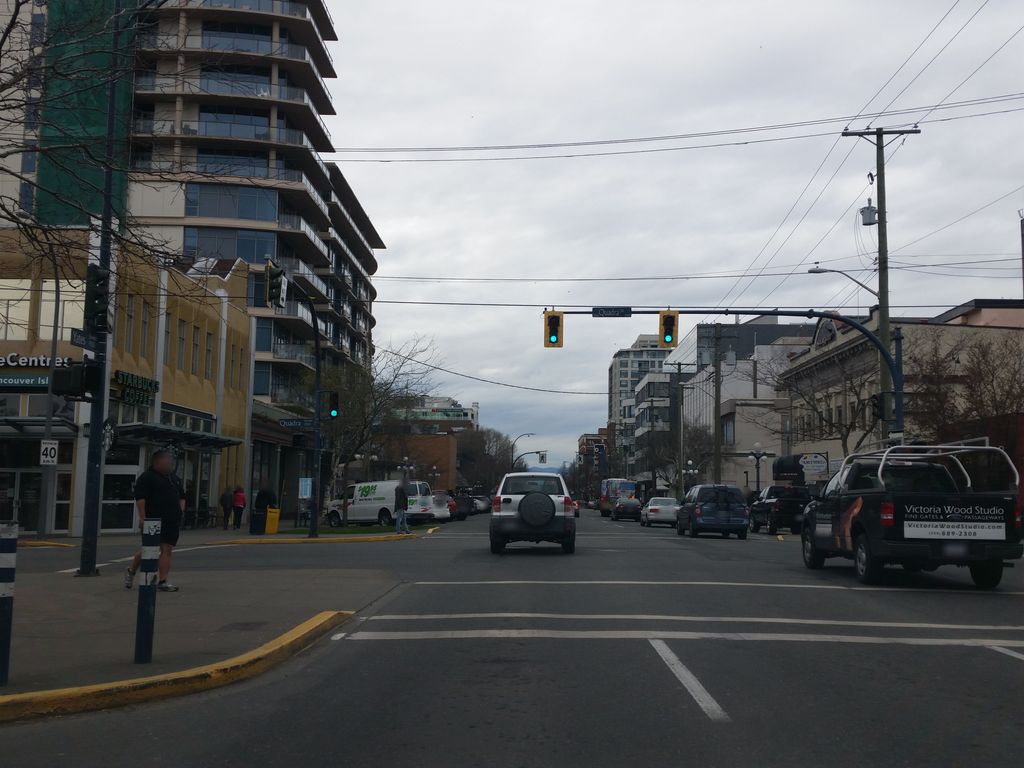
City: victoria